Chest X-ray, PA view. Patient: 27 years old, sex F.
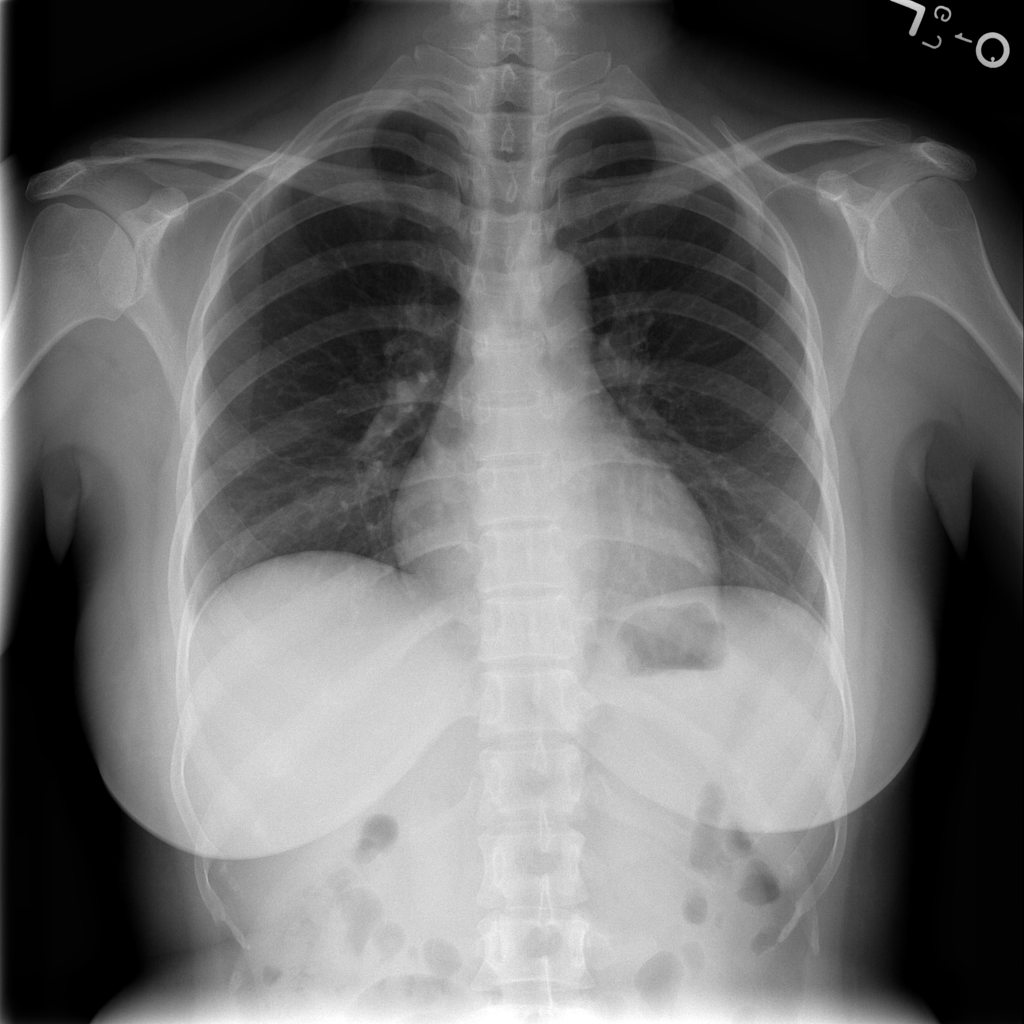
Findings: No Finding